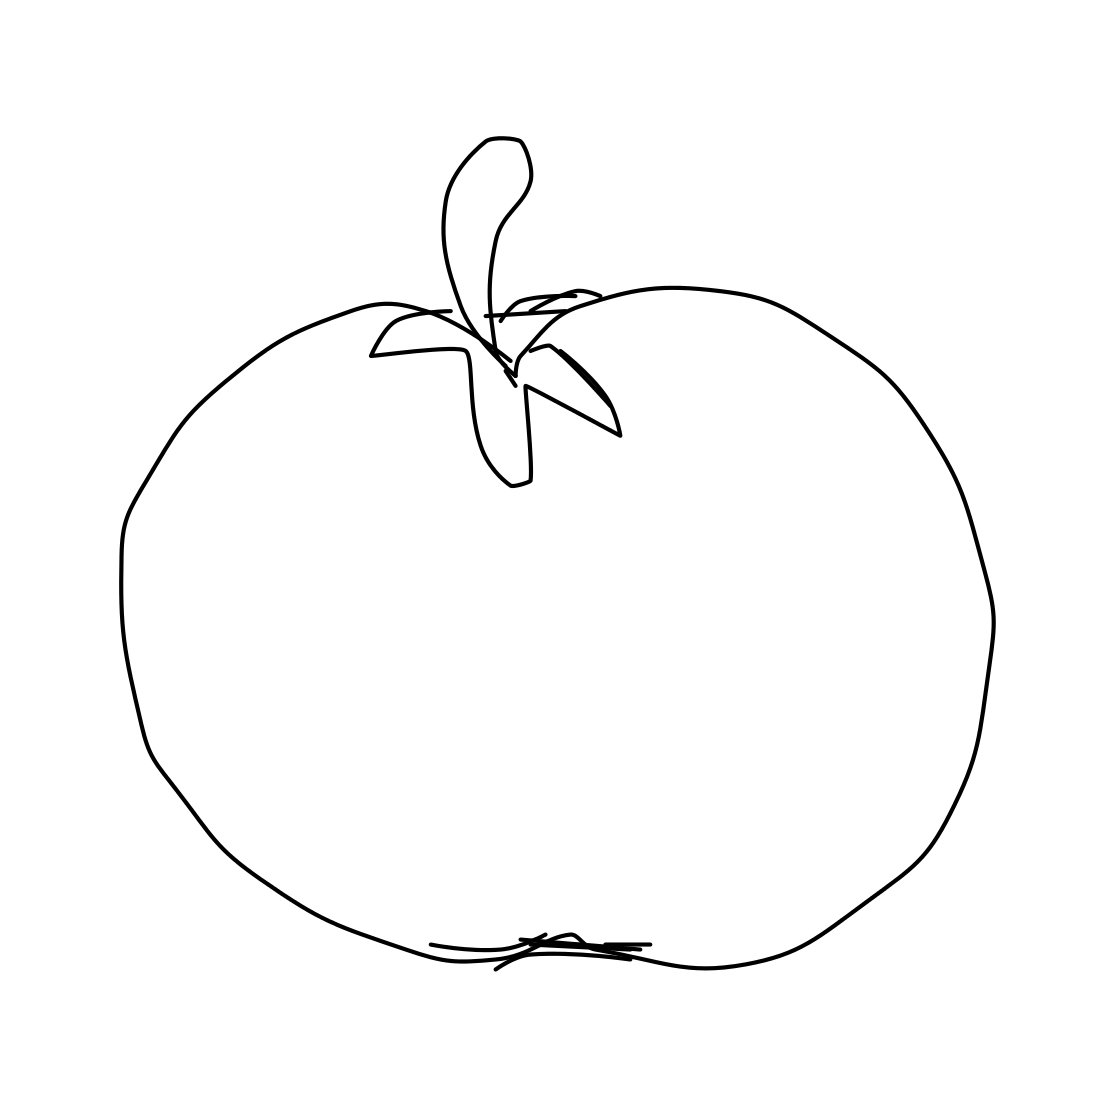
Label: tomato